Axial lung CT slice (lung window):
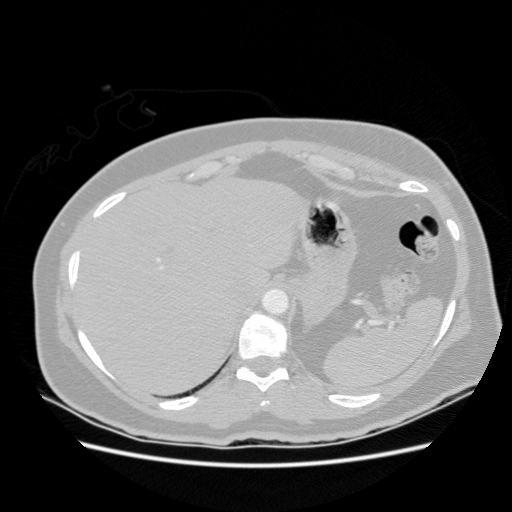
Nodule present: no